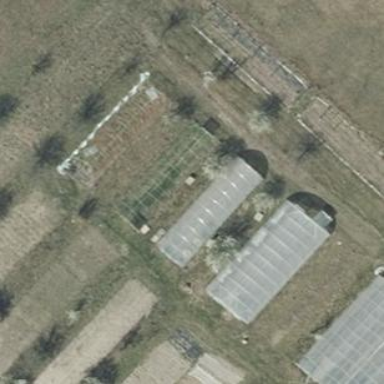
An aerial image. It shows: Greenhouse.